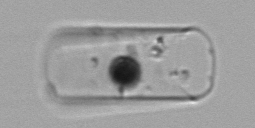
Label: Guinardia_flaccida